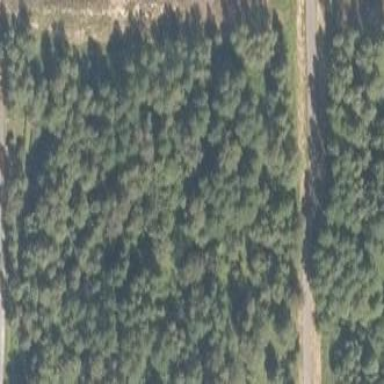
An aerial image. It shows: Evergreen woodland with needle-leaved trees.